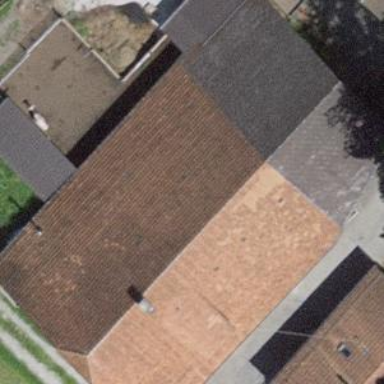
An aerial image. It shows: Farm building.